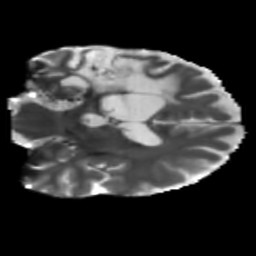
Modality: T2w
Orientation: coronal
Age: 46
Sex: male
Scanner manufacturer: siemens
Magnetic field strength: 3 T
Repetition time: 5.25 s
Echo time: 0.08 s